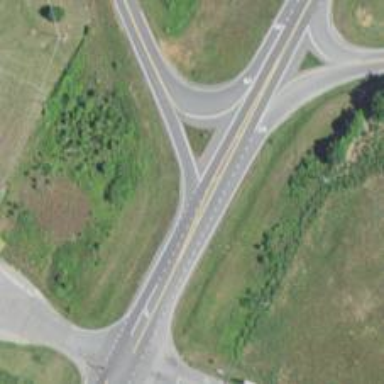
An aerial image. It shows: Cloverleaf junction on trunk link highway.